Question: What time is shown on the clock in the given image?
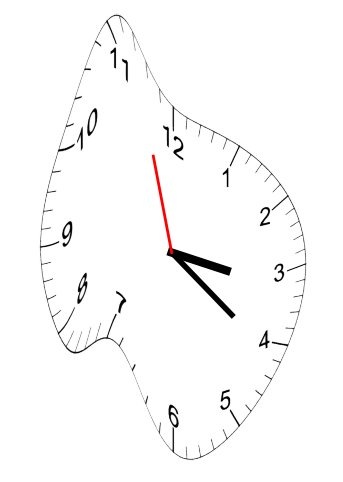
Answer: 03:20:57